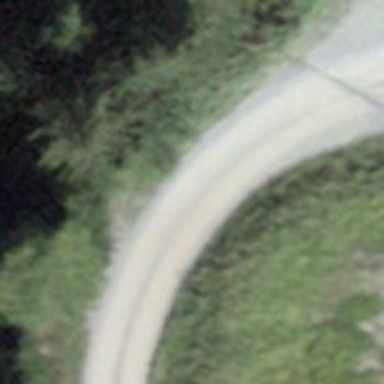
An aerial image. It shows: Gravel track with grade2 tracktype.